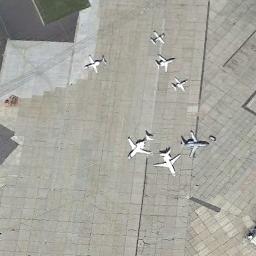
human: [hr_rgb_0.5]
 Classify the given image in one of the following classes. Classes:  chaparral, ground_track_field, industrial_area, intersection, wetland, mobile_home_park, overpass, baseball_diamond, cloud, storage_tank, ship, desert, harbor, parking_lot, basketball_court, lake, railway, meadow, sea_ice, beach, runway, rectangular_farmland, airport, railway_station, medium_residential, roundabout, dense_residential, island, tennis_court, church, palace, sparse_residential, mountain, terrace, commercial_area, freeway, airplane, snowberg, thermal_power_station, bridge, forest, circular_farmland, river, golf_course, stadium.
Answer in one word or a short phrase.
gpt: airplane